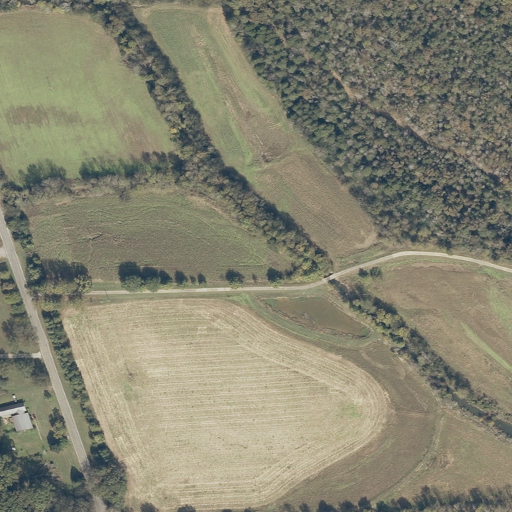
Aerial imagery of valley in Alabama named Caney Cove containing cultivated crops, grassland, pasture, mixed forest, open development, deciduous forest, evergreen forest, woody wetlands, and low intensity development